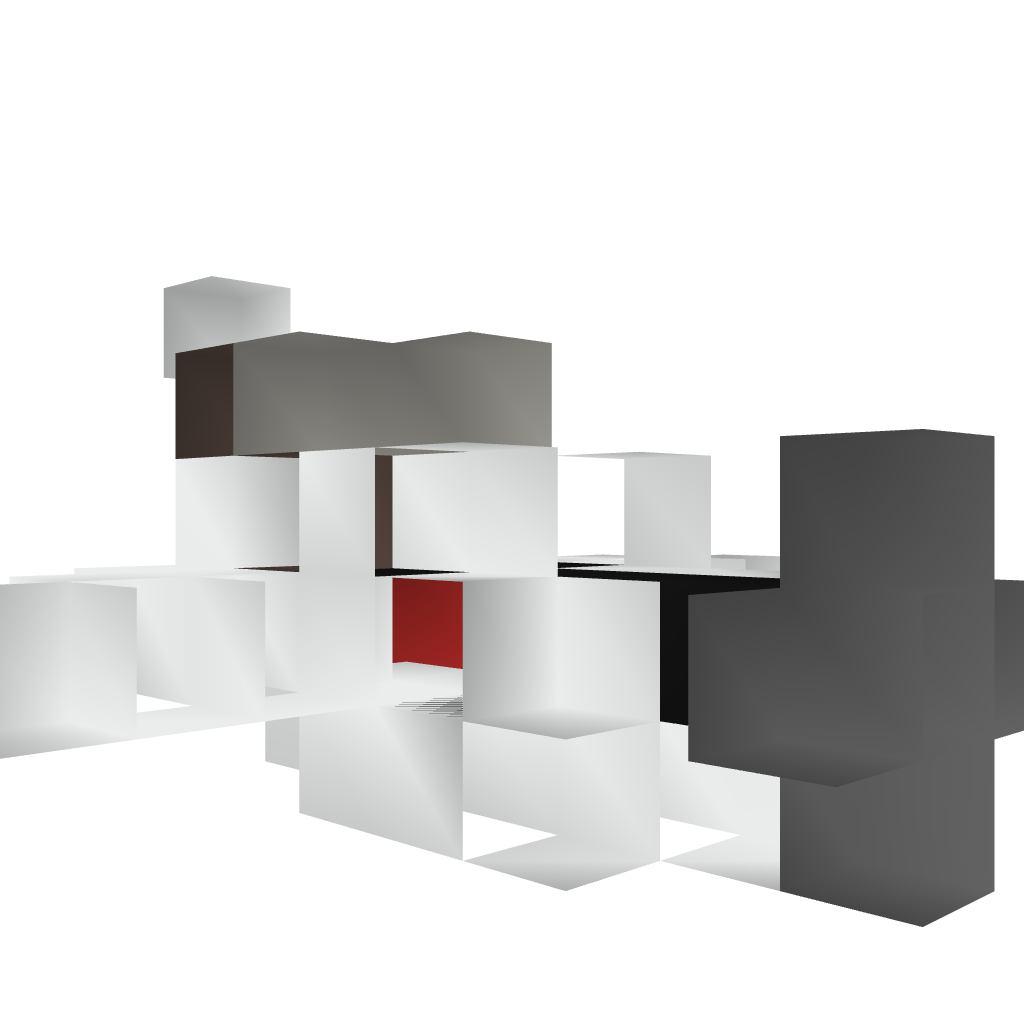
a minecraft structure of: Fighter Kn 121 NF